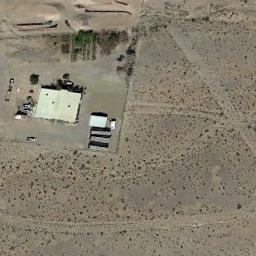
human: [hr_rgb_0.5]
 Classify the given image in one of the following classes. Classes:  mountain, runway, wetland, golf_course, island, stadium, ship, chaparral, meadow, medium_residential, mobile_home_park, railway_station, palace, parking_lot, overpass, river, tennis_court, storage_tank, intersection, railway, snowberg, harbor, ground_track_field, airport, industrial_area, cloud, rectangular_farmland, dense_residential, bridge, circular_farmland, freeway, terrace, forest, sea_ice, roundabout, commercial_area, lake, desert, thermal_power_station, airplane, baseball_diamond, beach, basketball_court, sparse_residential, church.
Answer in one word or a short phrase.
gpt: sparse_residential